Question: I have a windows project (C#) which we are going to use for Arabia. As we know the country following Right to Left mechanism. How can i move my all controls position in panel in RTL(Right to left) format. I have set properties 'RightToLeft' and 'RightToLeftLayout' to true but it moves controls inside the form only not panel. See the example

I had applied said properties when controls moved which are simply on the form, but controls inside panel, remain as is.
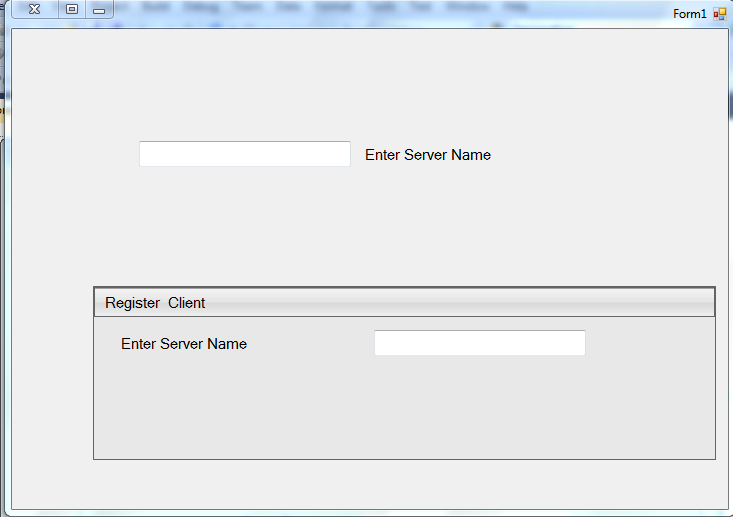
Answer: you can use this control :)
'''
class MyPanel:Panel
{
private bool myRightToLeftLayout=false;
public bool MyRightToLeftLayout
{
get { return myRightToLeftLayout; }
set
{
if (value != myRightToLeftLayout)
{
foreach (Control item in base.Controls)
{
try
{
item.RightToLeft = value==true?RightToLeft.No:RightToLeft.Yes;
item.Location = new System.Drawing.Point(base.Size.Width - item.Size.Width - item.Location.X, item.Location.Y);
}
catch { }
}
myRightToLeftLayout = value;
}
}
}
}
'''
and the result like this
'MyRightToLeftLayout = false'

'MyRightToLeftLayout = true'